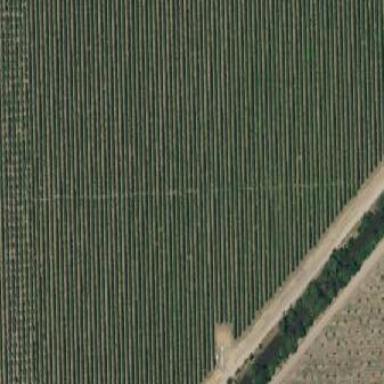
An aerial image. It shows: Vineyard with grape crops.